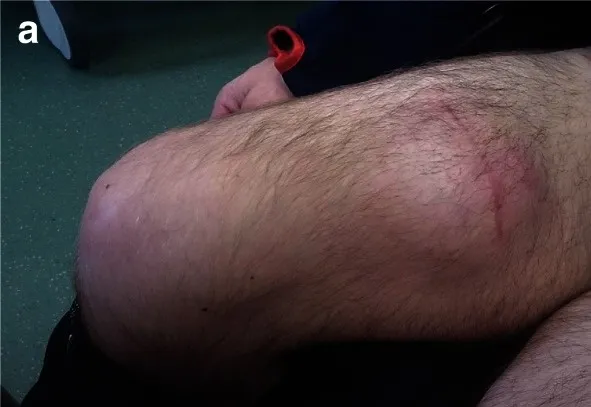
A; Subcutaneous location of intrathecal baclofen pump device in the right medial thigh 5 months after surgery.
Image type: medical_photograph (skin_photograph)